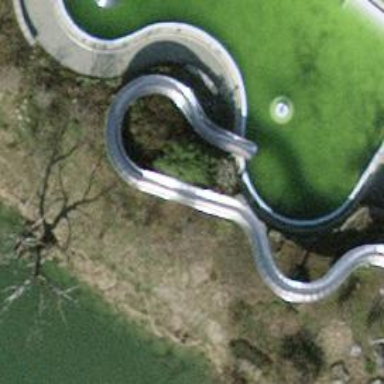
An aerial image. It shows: Playground with slide.